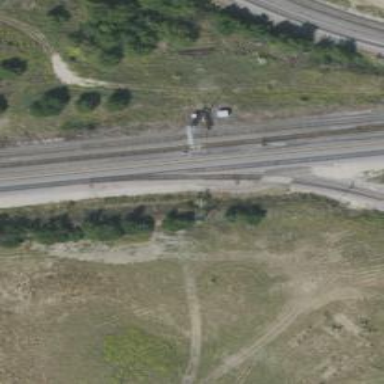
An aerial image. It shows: Trap point for railway derailment prevention.